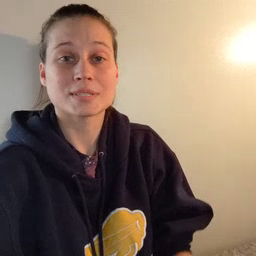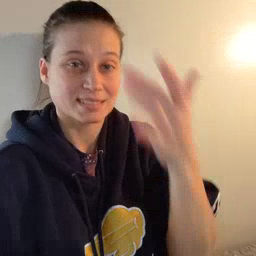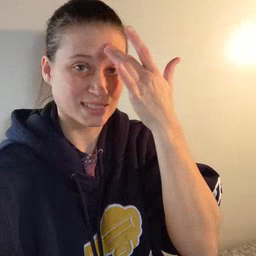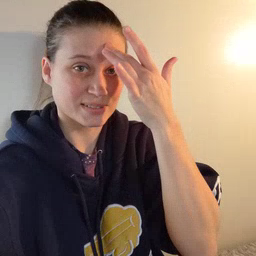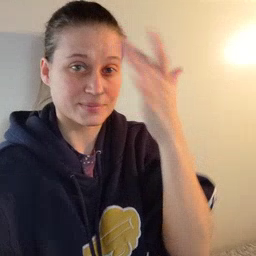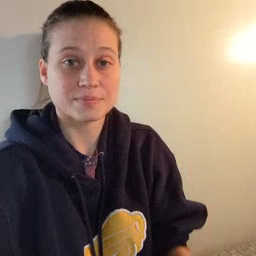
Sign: sick